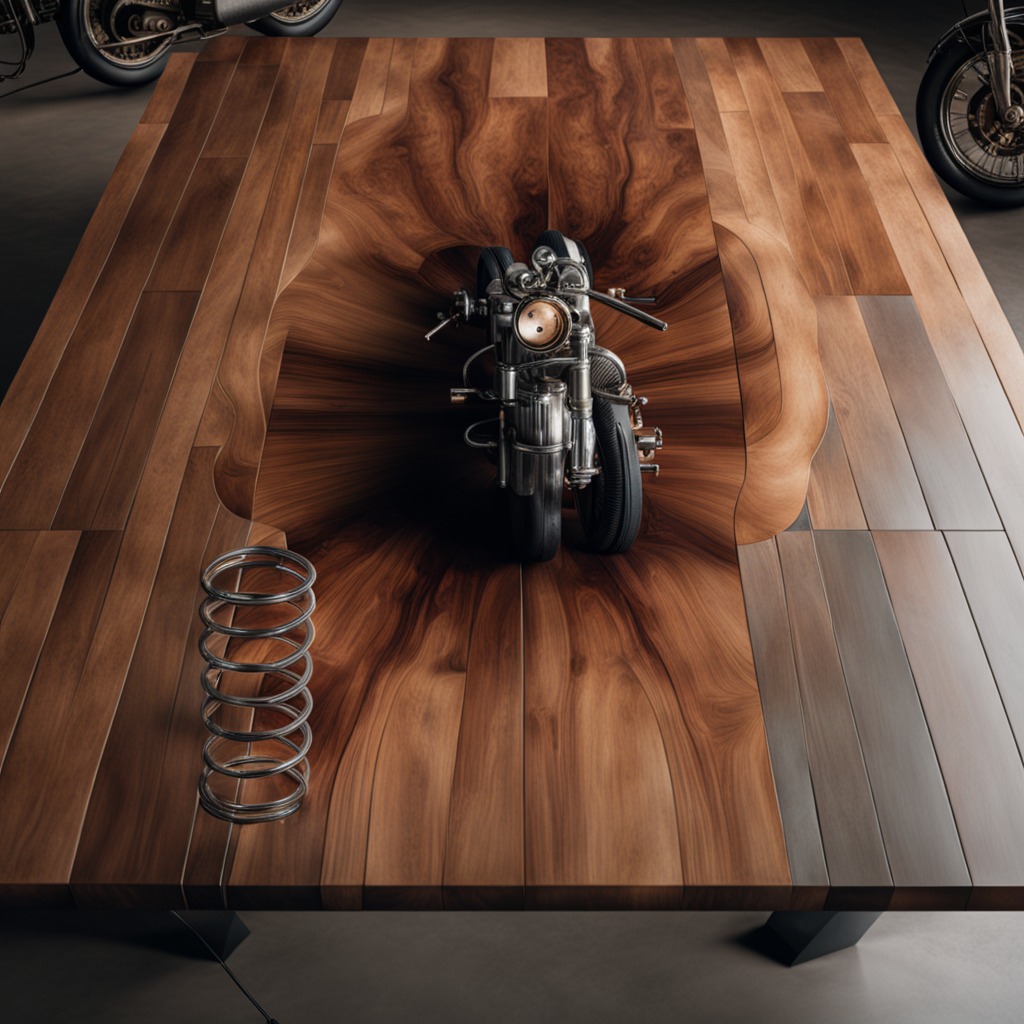
A coiled metal spring is lying on the wooden table.